高一 · 立体几何学
如图所示, 平面 $\alpha \perp$ 平面 $\beta, A \in \alpha, B \in \beta, A B$ 与两平面 $\alpha 、 \beta$ 所成的角分别为 $\frac{\pi}{4}$ 和 $\frac{\pi}{6}$. 过 $A 、 B$ 分别作两平面交线的垂线，垂足分别为 $A^{\prime} 、 B^{\prime}$ ，则 $A B: A^{\prime} B^{\prime}$ 等于( )

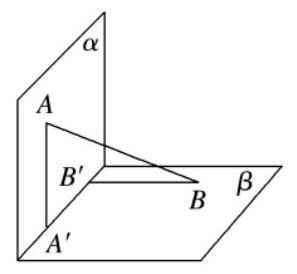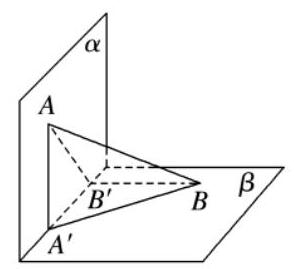
A. $2: 1$
B. $3: 1$
C. $3: 2$
D. $4: 3$
答案: A
解析: 如图: 由已知得 $A A^{\prime} \perp$ 平面 $\beta$,

$\angle A B A^{\prime}=\frac{\pi}{6}, B B^{\prime} \perp$ 平面 $\alpha, \angle B A B^{\prime}=\frac{\pi}{4}$.

设 $A B=a$, 则 $B A^{\prime}=\frac{\sqrt{3}}{2} a, B B^{\prime}=\frac{\sqrt{2}}{2} a$,

在 Rt $\triangle B A^{\prime} B^{\prime}$ 中, $A^{\prime} B^{\prime}=\frac{1}{2} a, \therefore \frac{A B}{A^{\prime} B^{\prime}}=2$.